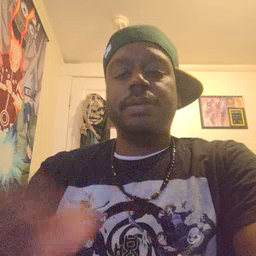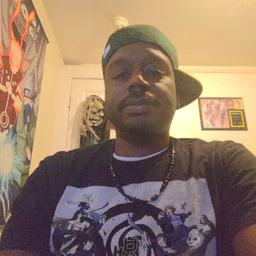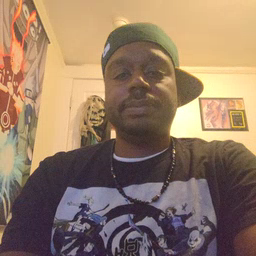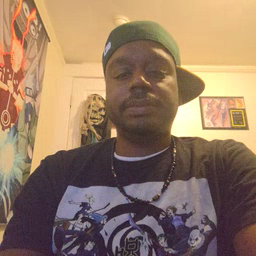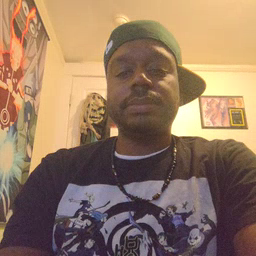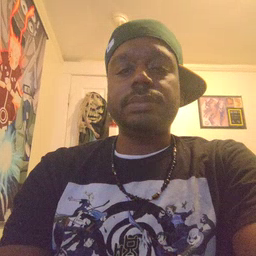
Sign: red